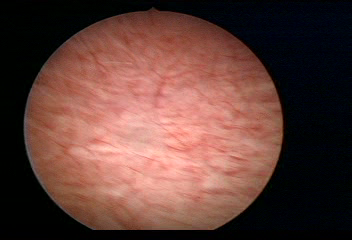
Modality: WLC
Class: Normal mucosa
Bladder cancer association: No